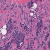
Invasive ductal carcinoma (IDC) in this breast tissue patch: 0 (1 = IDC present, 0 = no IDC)